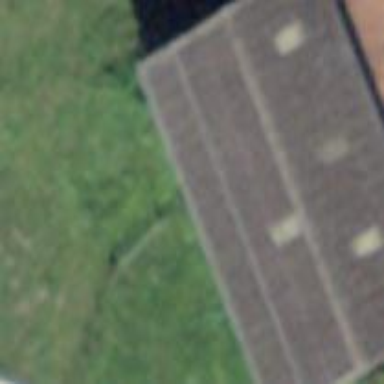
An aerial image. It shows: Rural barn.